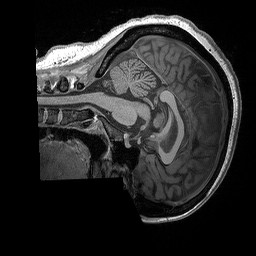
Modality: T1w
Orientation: sagittal
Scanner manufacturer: siemens
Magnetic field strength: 3 T
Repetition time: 2.3 s
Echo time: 0.00298 s